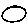
Label: circle